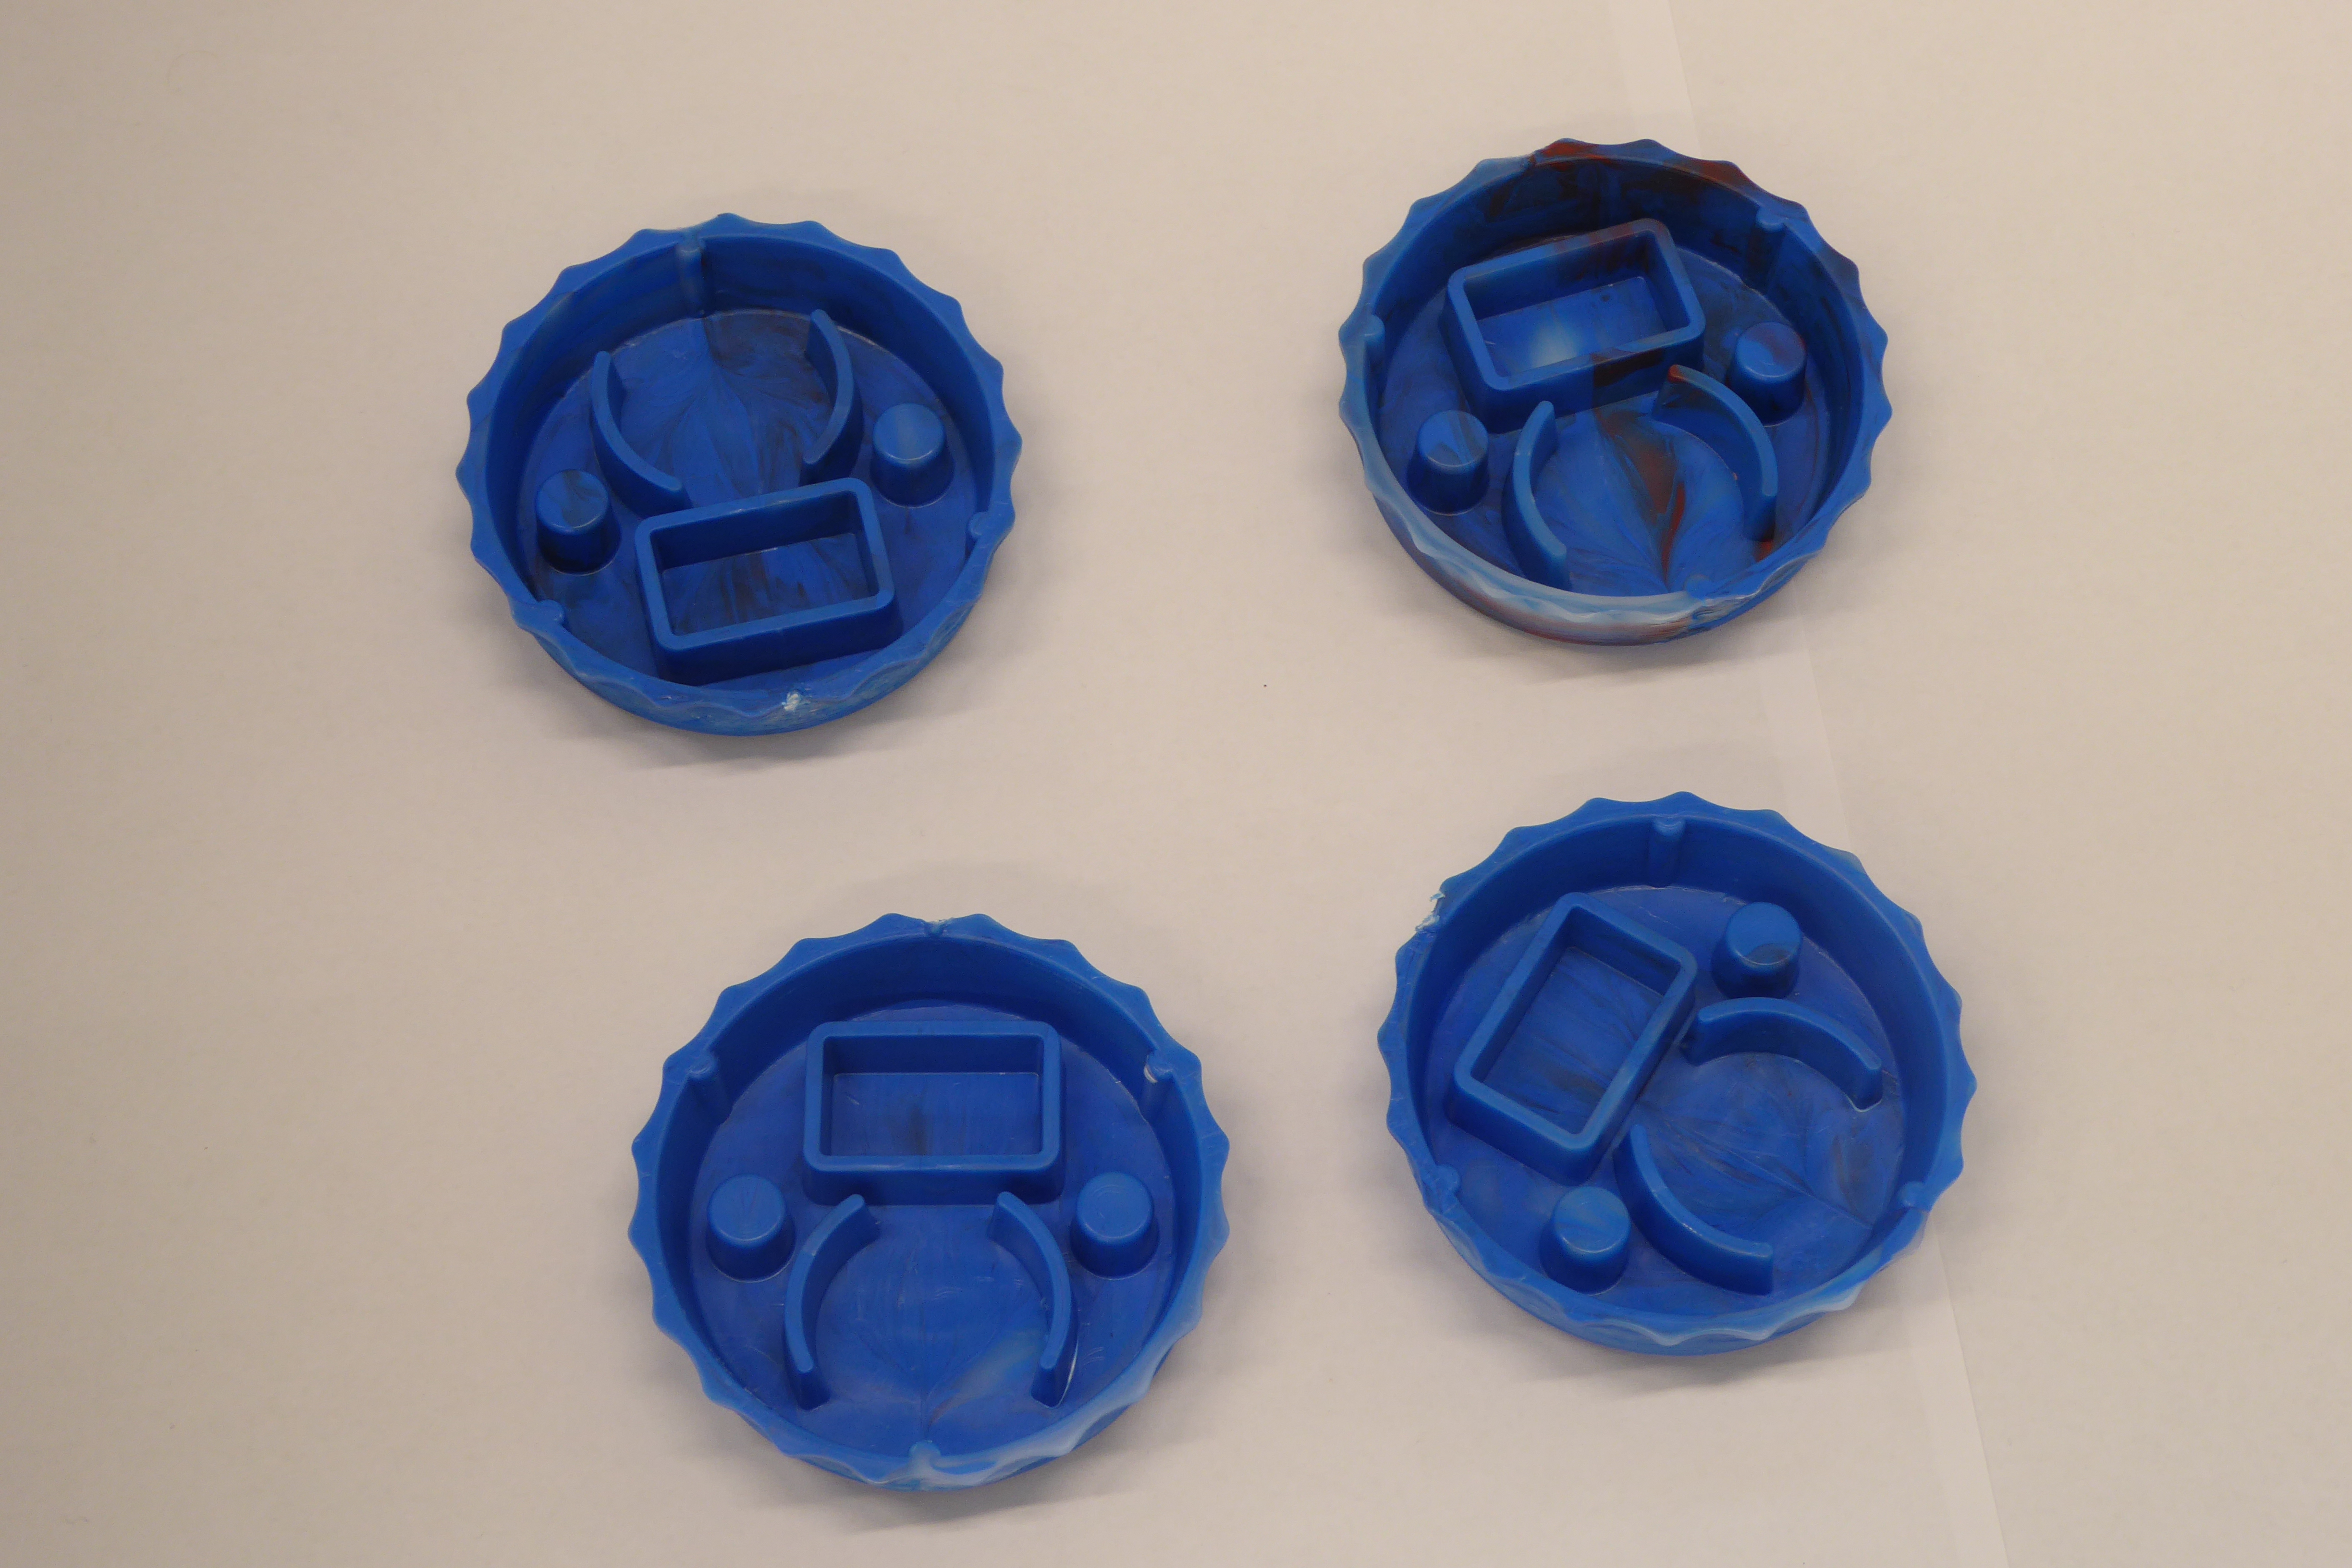
Label: Bottle Opener - Cover